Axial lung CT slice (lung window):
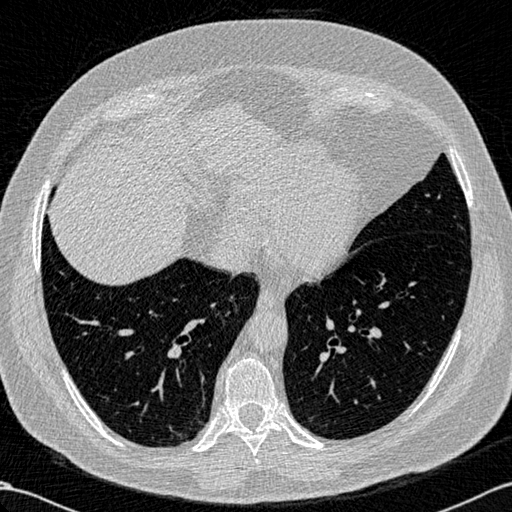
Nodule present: no